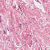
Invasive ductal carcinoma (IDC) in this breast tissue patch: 0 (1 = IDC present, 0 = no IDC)